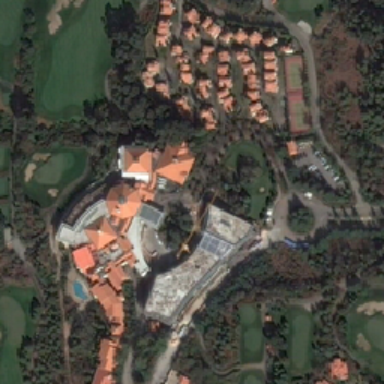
The resort has a red roof in the lawn and forest .